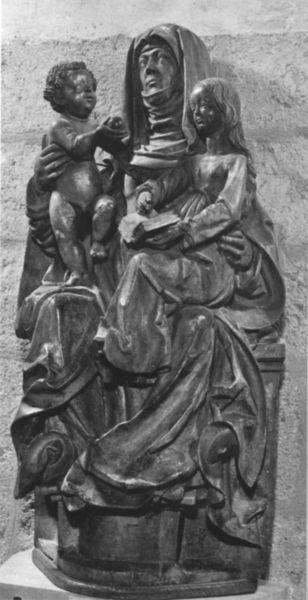
Titel: Anna Selbdritt
Künstler: Umkreis Meister von Mauer
Institution: Wien, Dom- und Diözesanmuseum
Schlagwörter: mädchen, sitzen, frau, holz, schwarz, stuhl, blick, schleier, tuch, alt, barock, bibel, falten, halten, sockel, stein, hände, kirche, figur, gewand, sessel, kind, mutter, gotik, locken, kinder, skulptur, statue, apfel, lächeln, umarmung, figuren, thron, kopftuch, lesen, plastik, junge, schoß, foto, buch, erdkugel, christus, jesus, christlich, mittelalter, elisabeth, heilige, maria, madonna, jesu, putti, holzfigur, christentum, geschnitzt, anna, staue, bildhauer, heilige familie, christliche ikonographie, muttergottes, anna selbdritt, selbdritt, hl. anna, schleeier, buchä